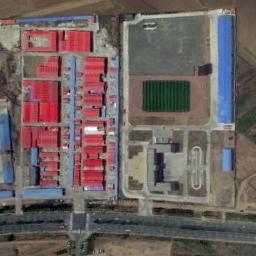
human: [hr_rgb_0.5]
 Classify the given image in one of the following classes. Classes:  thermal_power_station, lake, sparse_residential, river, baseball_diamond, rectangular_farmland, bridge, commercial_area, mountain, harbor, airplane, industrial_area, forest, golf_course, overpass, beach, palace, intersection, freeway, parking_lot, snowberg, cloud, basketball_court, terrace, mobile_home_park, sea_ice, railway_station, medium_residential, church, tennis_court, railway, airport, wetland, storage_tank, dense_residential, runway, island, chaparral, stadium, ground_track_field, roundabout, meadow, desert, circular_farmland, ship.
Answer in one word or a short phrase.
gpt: industrial_area